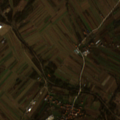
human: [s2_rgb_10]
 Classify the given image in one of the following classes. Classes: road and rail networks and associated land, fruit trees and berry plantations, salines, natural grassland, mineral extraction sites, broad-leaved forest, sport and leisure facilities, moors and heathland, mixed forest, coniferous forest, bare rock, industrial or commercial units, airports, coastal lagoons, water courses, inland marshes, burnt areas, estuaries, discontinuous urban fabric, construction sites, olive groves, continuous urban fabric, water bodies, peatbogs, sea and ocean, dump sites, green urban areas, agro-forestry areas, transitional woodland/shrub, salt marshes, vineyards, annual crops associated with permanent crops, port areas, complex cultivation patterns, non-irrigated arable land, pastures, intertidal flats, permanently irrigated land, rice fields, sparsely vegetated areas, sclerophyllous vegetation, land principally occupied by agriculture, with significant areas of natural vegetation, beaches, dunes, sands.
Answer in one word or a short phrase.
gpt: non-irrigated arable land, complex cultivation patterns, land principally occupied by agriculture, with significant areas of natural vegetation